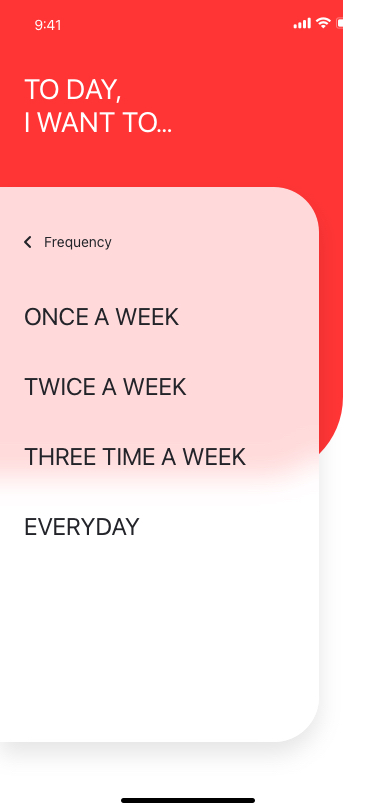
Text in this UI design:
TO DAY,
I WANT TO…
ONCE A WEEK
Frequency
TWICE A WEEK
THREE TIME A WEEK
EVERYDAY